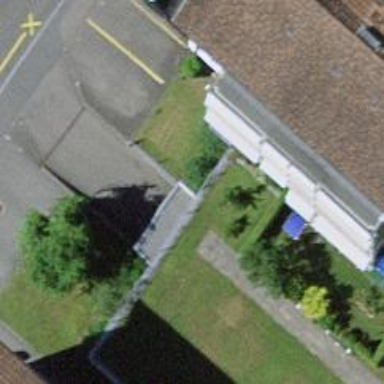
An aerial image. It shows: Parking entrance.